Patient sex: M
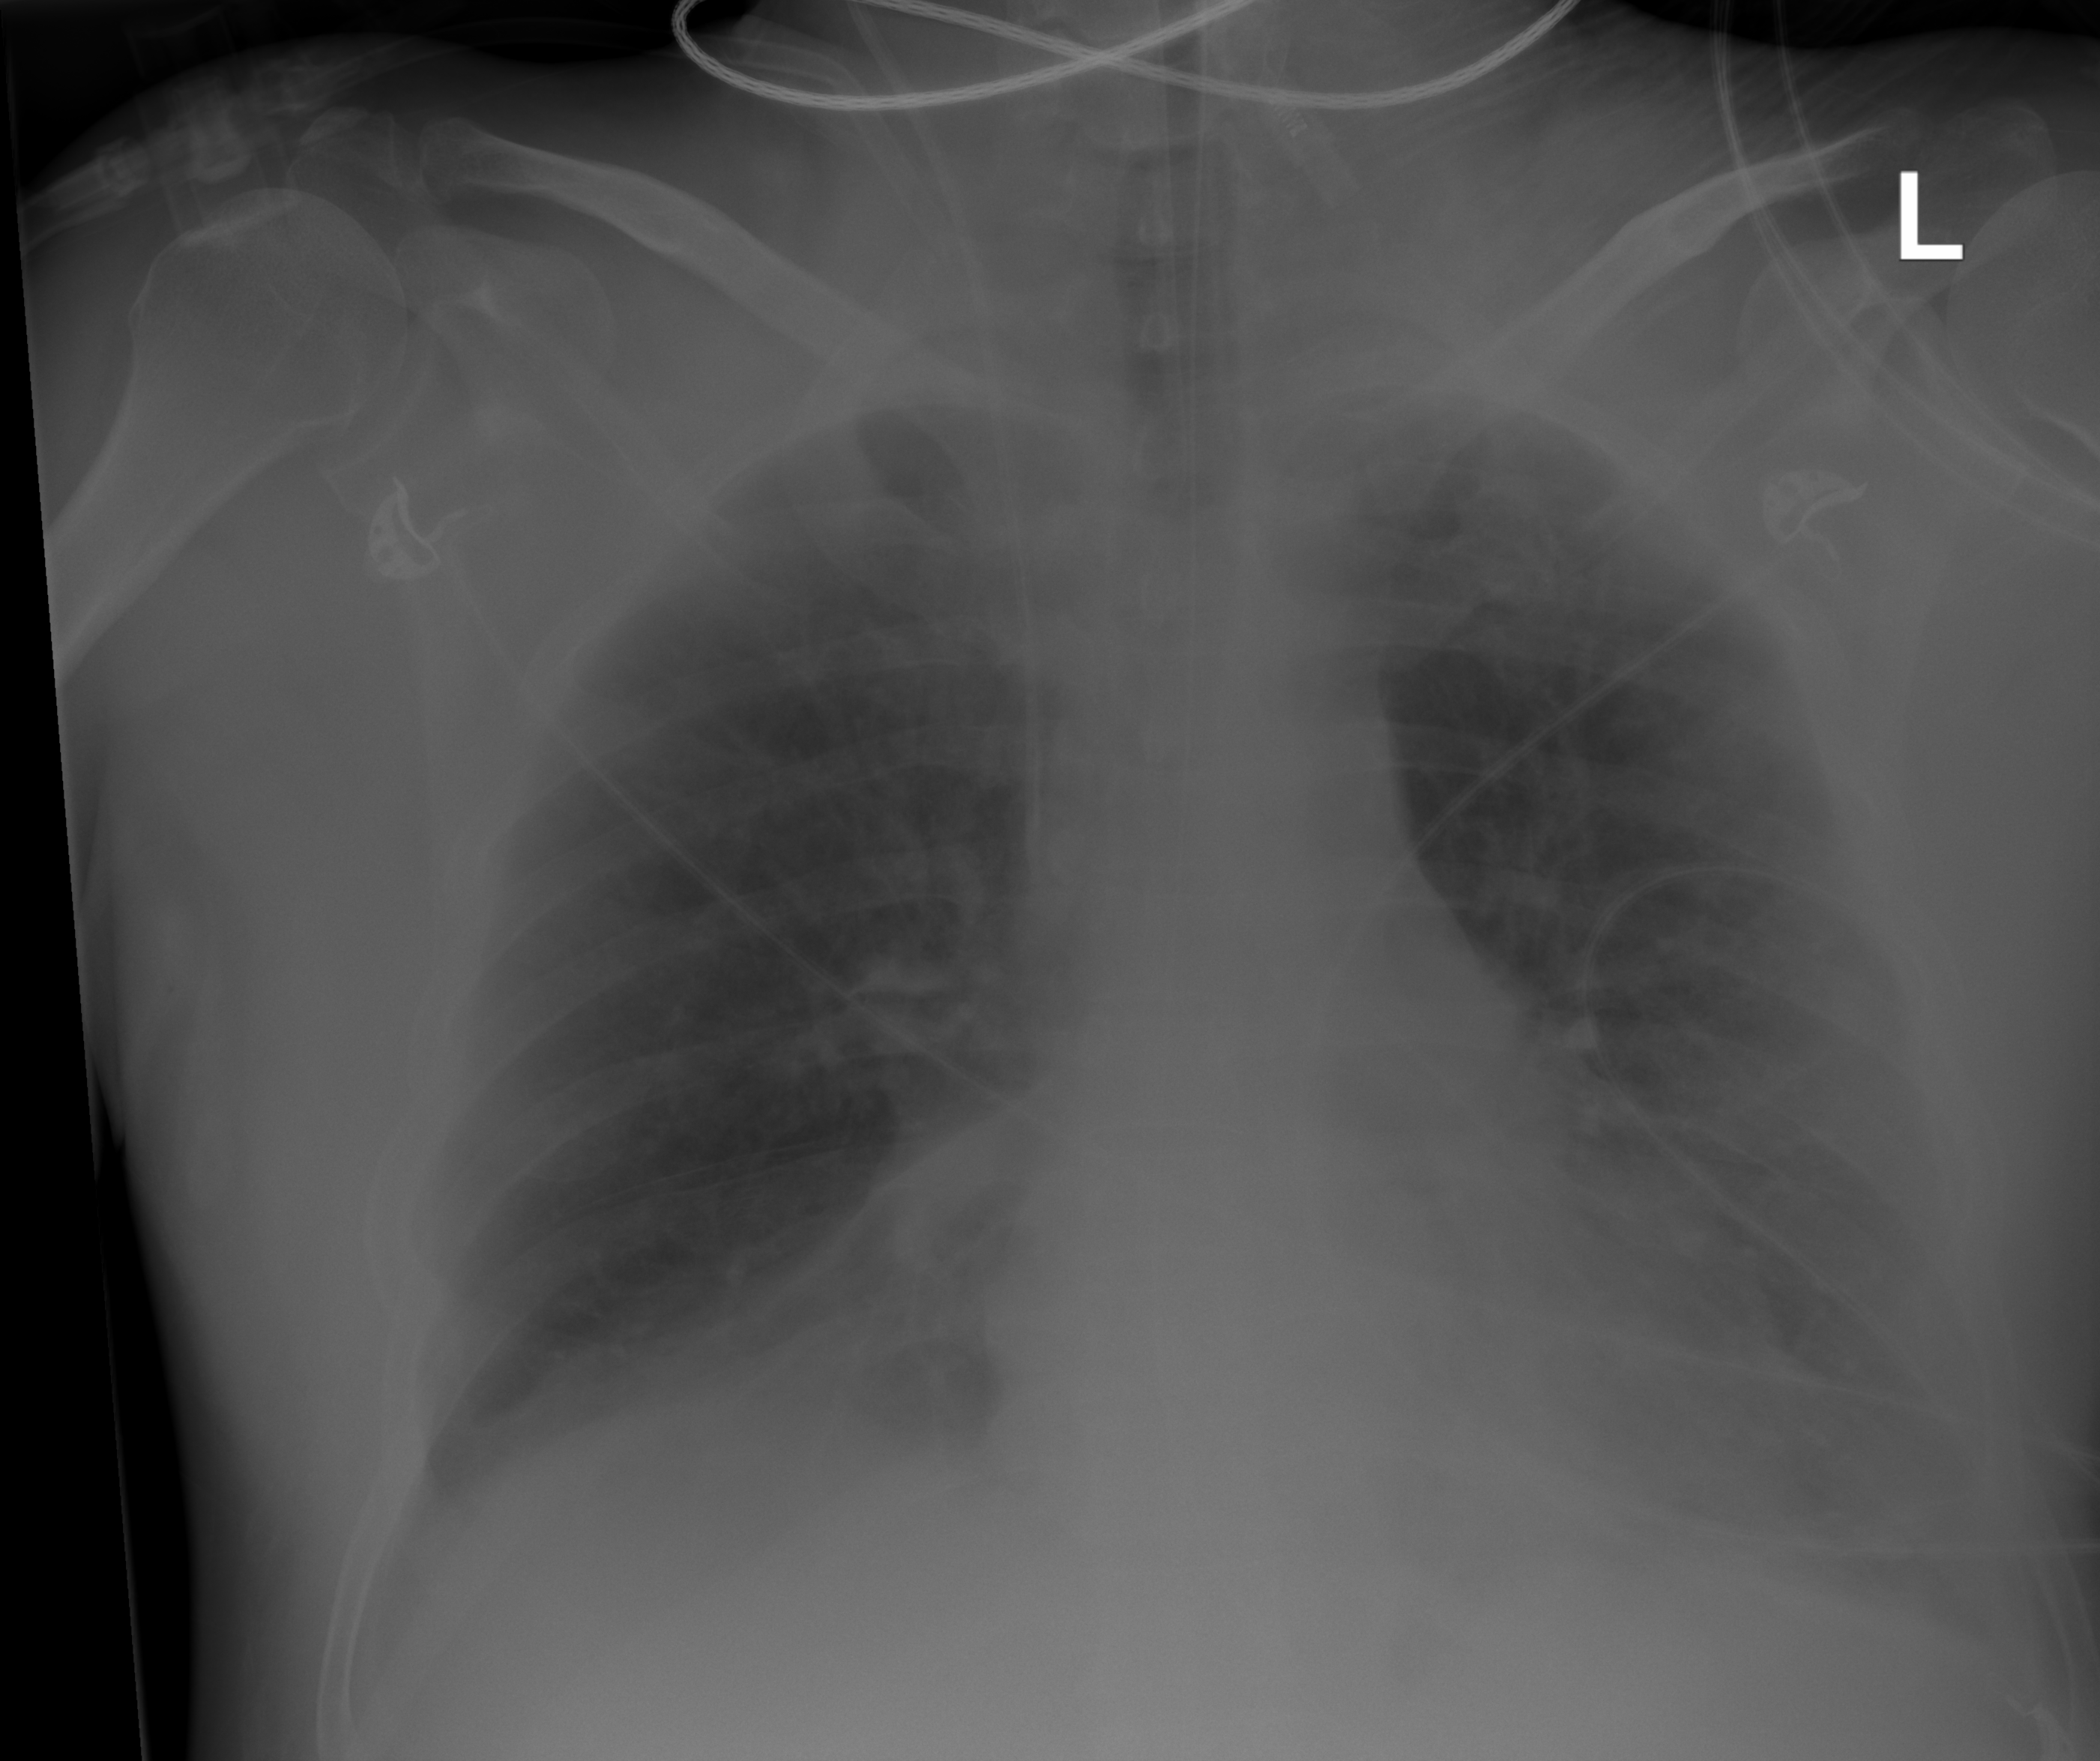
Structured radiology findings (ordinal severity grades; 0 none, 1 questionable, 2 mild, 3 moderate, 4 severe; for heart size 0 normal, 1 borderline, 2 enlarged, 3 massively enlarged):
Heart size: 0
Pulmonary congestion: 0
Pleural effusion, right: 2
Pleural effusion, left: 2
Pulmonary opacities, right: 0
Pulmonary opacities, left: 0
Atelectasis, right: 2
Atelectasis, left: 2